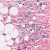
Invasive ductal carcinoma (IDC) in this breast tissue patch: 0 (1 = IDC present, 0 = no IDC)